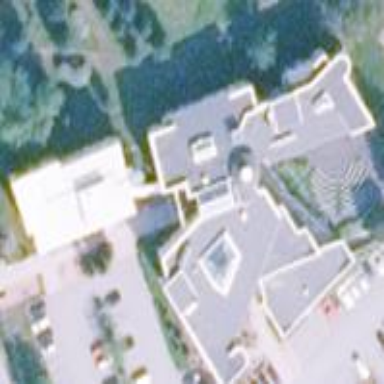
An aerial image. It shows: Office building.